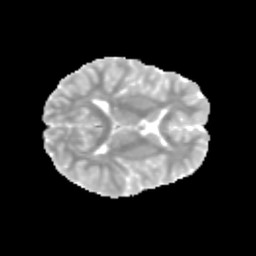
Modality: MD
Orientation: axial
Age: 12
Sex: female
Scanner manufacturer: siemens
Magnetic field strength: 3 T
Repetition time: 3.8 s
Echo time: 0.07 s